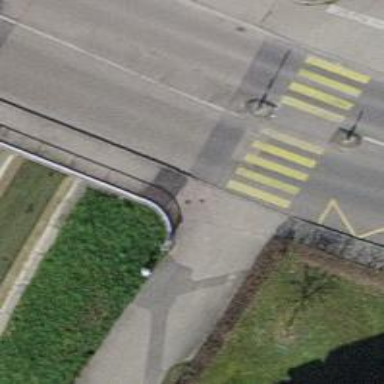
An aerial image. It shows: Asphalt sidewalk along the footway.